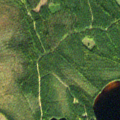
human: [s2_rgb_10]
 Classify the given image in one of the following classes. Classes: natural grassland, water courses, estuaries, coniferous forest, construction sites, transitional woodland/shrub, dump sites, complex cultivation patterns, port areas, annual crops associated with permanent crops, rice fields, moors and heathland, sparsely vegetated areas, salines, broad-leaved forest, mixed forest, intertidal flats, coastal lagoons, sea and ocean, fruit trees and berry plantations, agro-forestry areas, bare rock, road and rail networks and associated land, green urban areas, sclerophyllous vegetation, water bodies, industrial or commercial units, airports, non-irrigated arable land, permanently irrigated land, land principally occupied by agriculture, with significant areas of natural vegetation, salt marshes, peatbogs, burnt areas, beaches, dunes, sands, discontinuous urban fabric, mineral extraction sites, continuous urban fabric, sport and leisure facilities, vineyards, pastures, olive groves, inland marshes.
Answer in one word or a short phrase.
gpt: coniferous forest, transitional woodland/shrub, water bodies